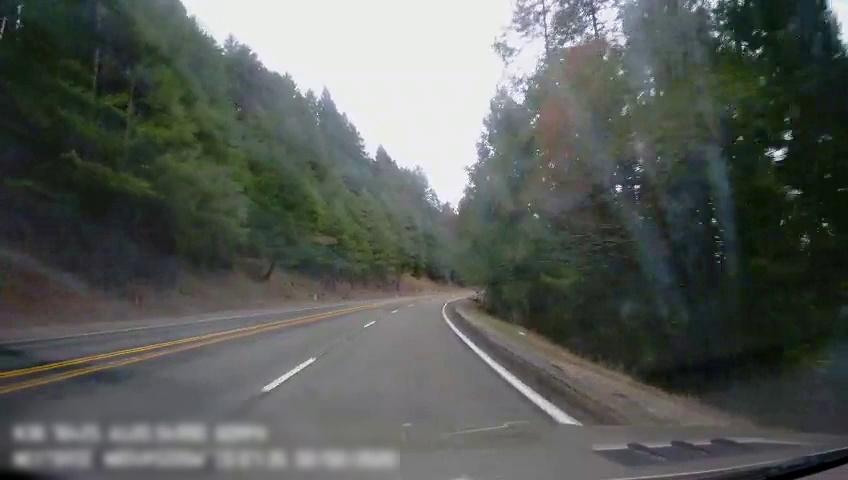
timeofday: Day
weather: Cloudy
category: Drivable Space
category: Lanes | Opposite Lane
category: Lanes | Opposite Lane
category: Lanes | Alternate Lane
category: Lanes | Current Lane
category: Lanes | Current Lane